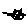
Label: cat